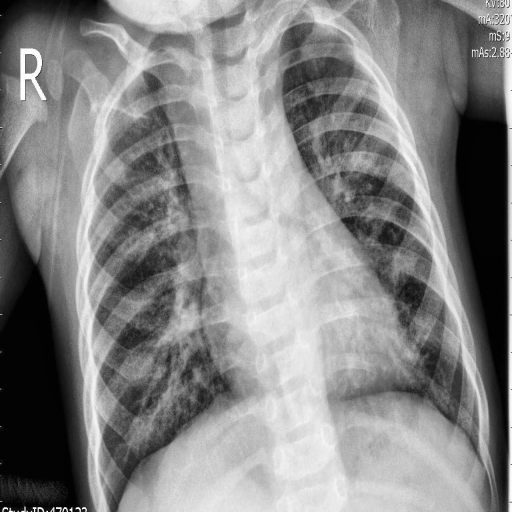
Finding: PNEUMONIA